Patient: sex M, age 51
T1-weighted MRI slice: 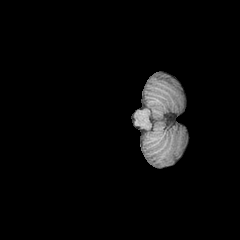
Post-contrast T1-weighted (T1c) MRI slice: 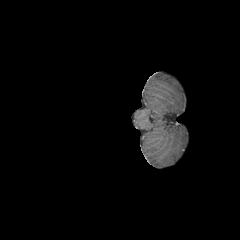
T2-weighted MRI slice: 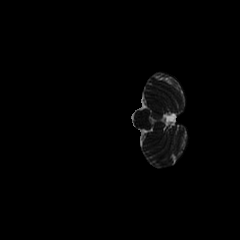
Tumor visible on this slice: no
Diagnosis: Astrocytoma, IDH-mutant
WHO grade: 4